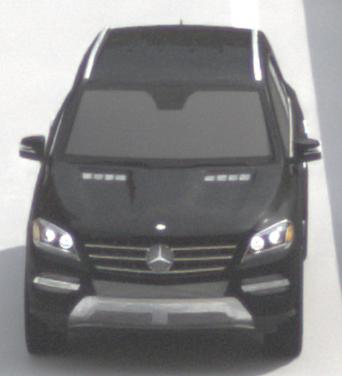
Make: Mercedes-Benz
Model: ML 350
Detailed model: M-Class (166)
Model produced from: 2011/11
Model produced until: 2014/10
Doors: 5
Color: black
Road condition: dry road
Daytime: morning or afternoon
Contrast: low contrast